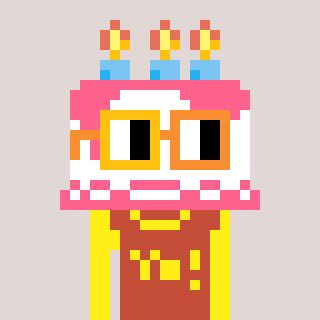
a pixel art character with square yellow and orange glasses, a cake-shaped head and a rust-colored body on a warm background